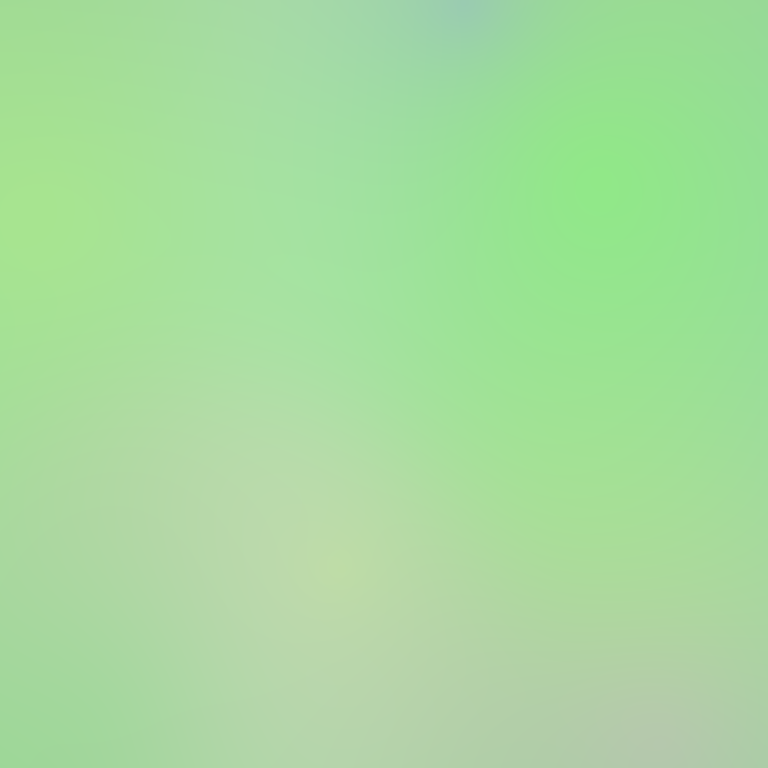
Abstract light effect, smooth gradient from soft green to pale yellow, calm atmosphere, diffuse light, no room, no furniture, no objects.